Question: I'm using Tererik:RadEditor in asp.net. When I click ImageManger it is shown totally broken. I have not applied any CSS to the page or any control.

How to resolve this issue?
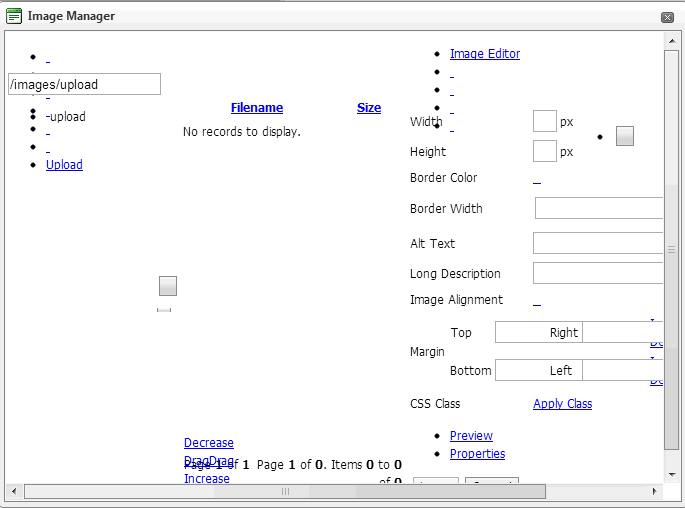
Answer: This happens exactly because you didn't apply Telerik Css file to your control.
To fix this, you need to add css file for editor control to your page. you can do it in markup or design mode by selecting skin.
If you're going to inspect your code, you should see 404 errors. Do you see them?